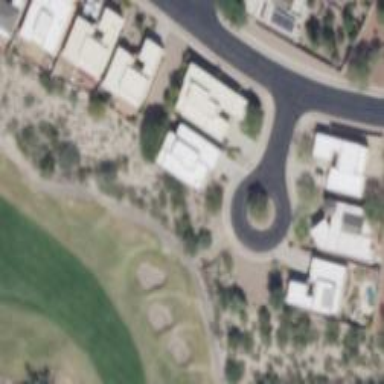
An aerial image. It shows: Turning loop on the road.